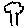
Label: tree